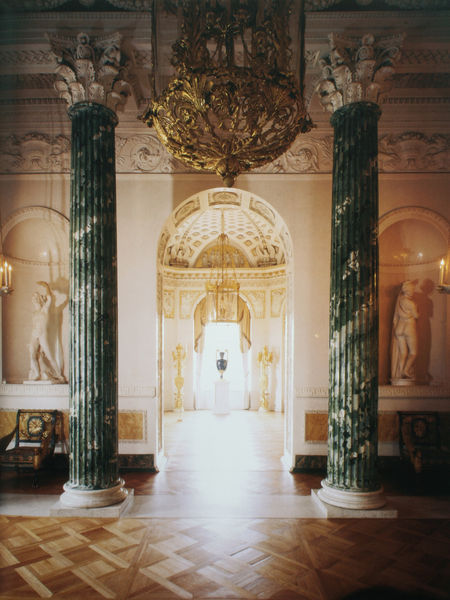
Titel: Griechischer Saal mit Blick in den angrenzenden Saal des Friedens
Künstler: Vincenzo Brenna
Standort: St. Petersburg
Institution: Schloss Pawlowsk
Schlagwörter: blätter, dunkel, nackt, schatten, weiß, grün, braun, fenster, hell, holz, lampe, lampen, licht, marmor, mitte, raum, stuhl, stühle, säule, säulen, tür, zimmer, ausblick, gebäude, haus, schloss, muster, ornament, teppich, wand, architektur, barock, sockel, stein, innenraum, vorhang, spiegelung, kirche, sonne, boden, figur, gold, interieur, sessel, decke, innen, leuchte, england, renaissance, kanneliert, krug, skulptur, statue, vase, balkon, bogen, parkett, sonnenlicht, saal, figuren, rundbogen, kuppel, thron, salon, holzboden, ornamente, verzierung, kerze, kerzen, kronleuchter, leuchter, lüster, metall, stuck, durchgang, lichteinfall, plastik, plinthe, tor, halle, foto, fotografie, photographie, bögen, wände, fussboden, eingang, nische, messing, antike, durchblick, palast, fenter, torbogen, rippen, geriffelt, altar, architrav, kapitelle, kapitell, photo, fries, fleisen, portal, villa, kerzenleuchter, gesims, skulpturen, kehle, plastiken, statuen, landhaus, apsis, rundbögen, sonnenschein, kapelle, kanneluren, korinth, kassetten, kassettendecke, niesche, basis, bode, register, wnad, korinthisch, schaft, wulst, verzierungen, englisch, engalnd, gebälk, kassette, abakus, akantus, korintisch, nischen, profanbau, faszien, basen, kannelure, palmetten, säulenordnung, ordnung, halbkuppel, nieschen, kannelur, säulenordnungen, korinthische ordnung, korinthia, britisch, gemächer, nischenfigur, stukatur, xyz, attische basis, goldig, britannien, porphyr, baiss, caulis, marmosr, regiser, verde antico, säuilen, strein, kronleichter, innenaruam, ksettendecke, äulens